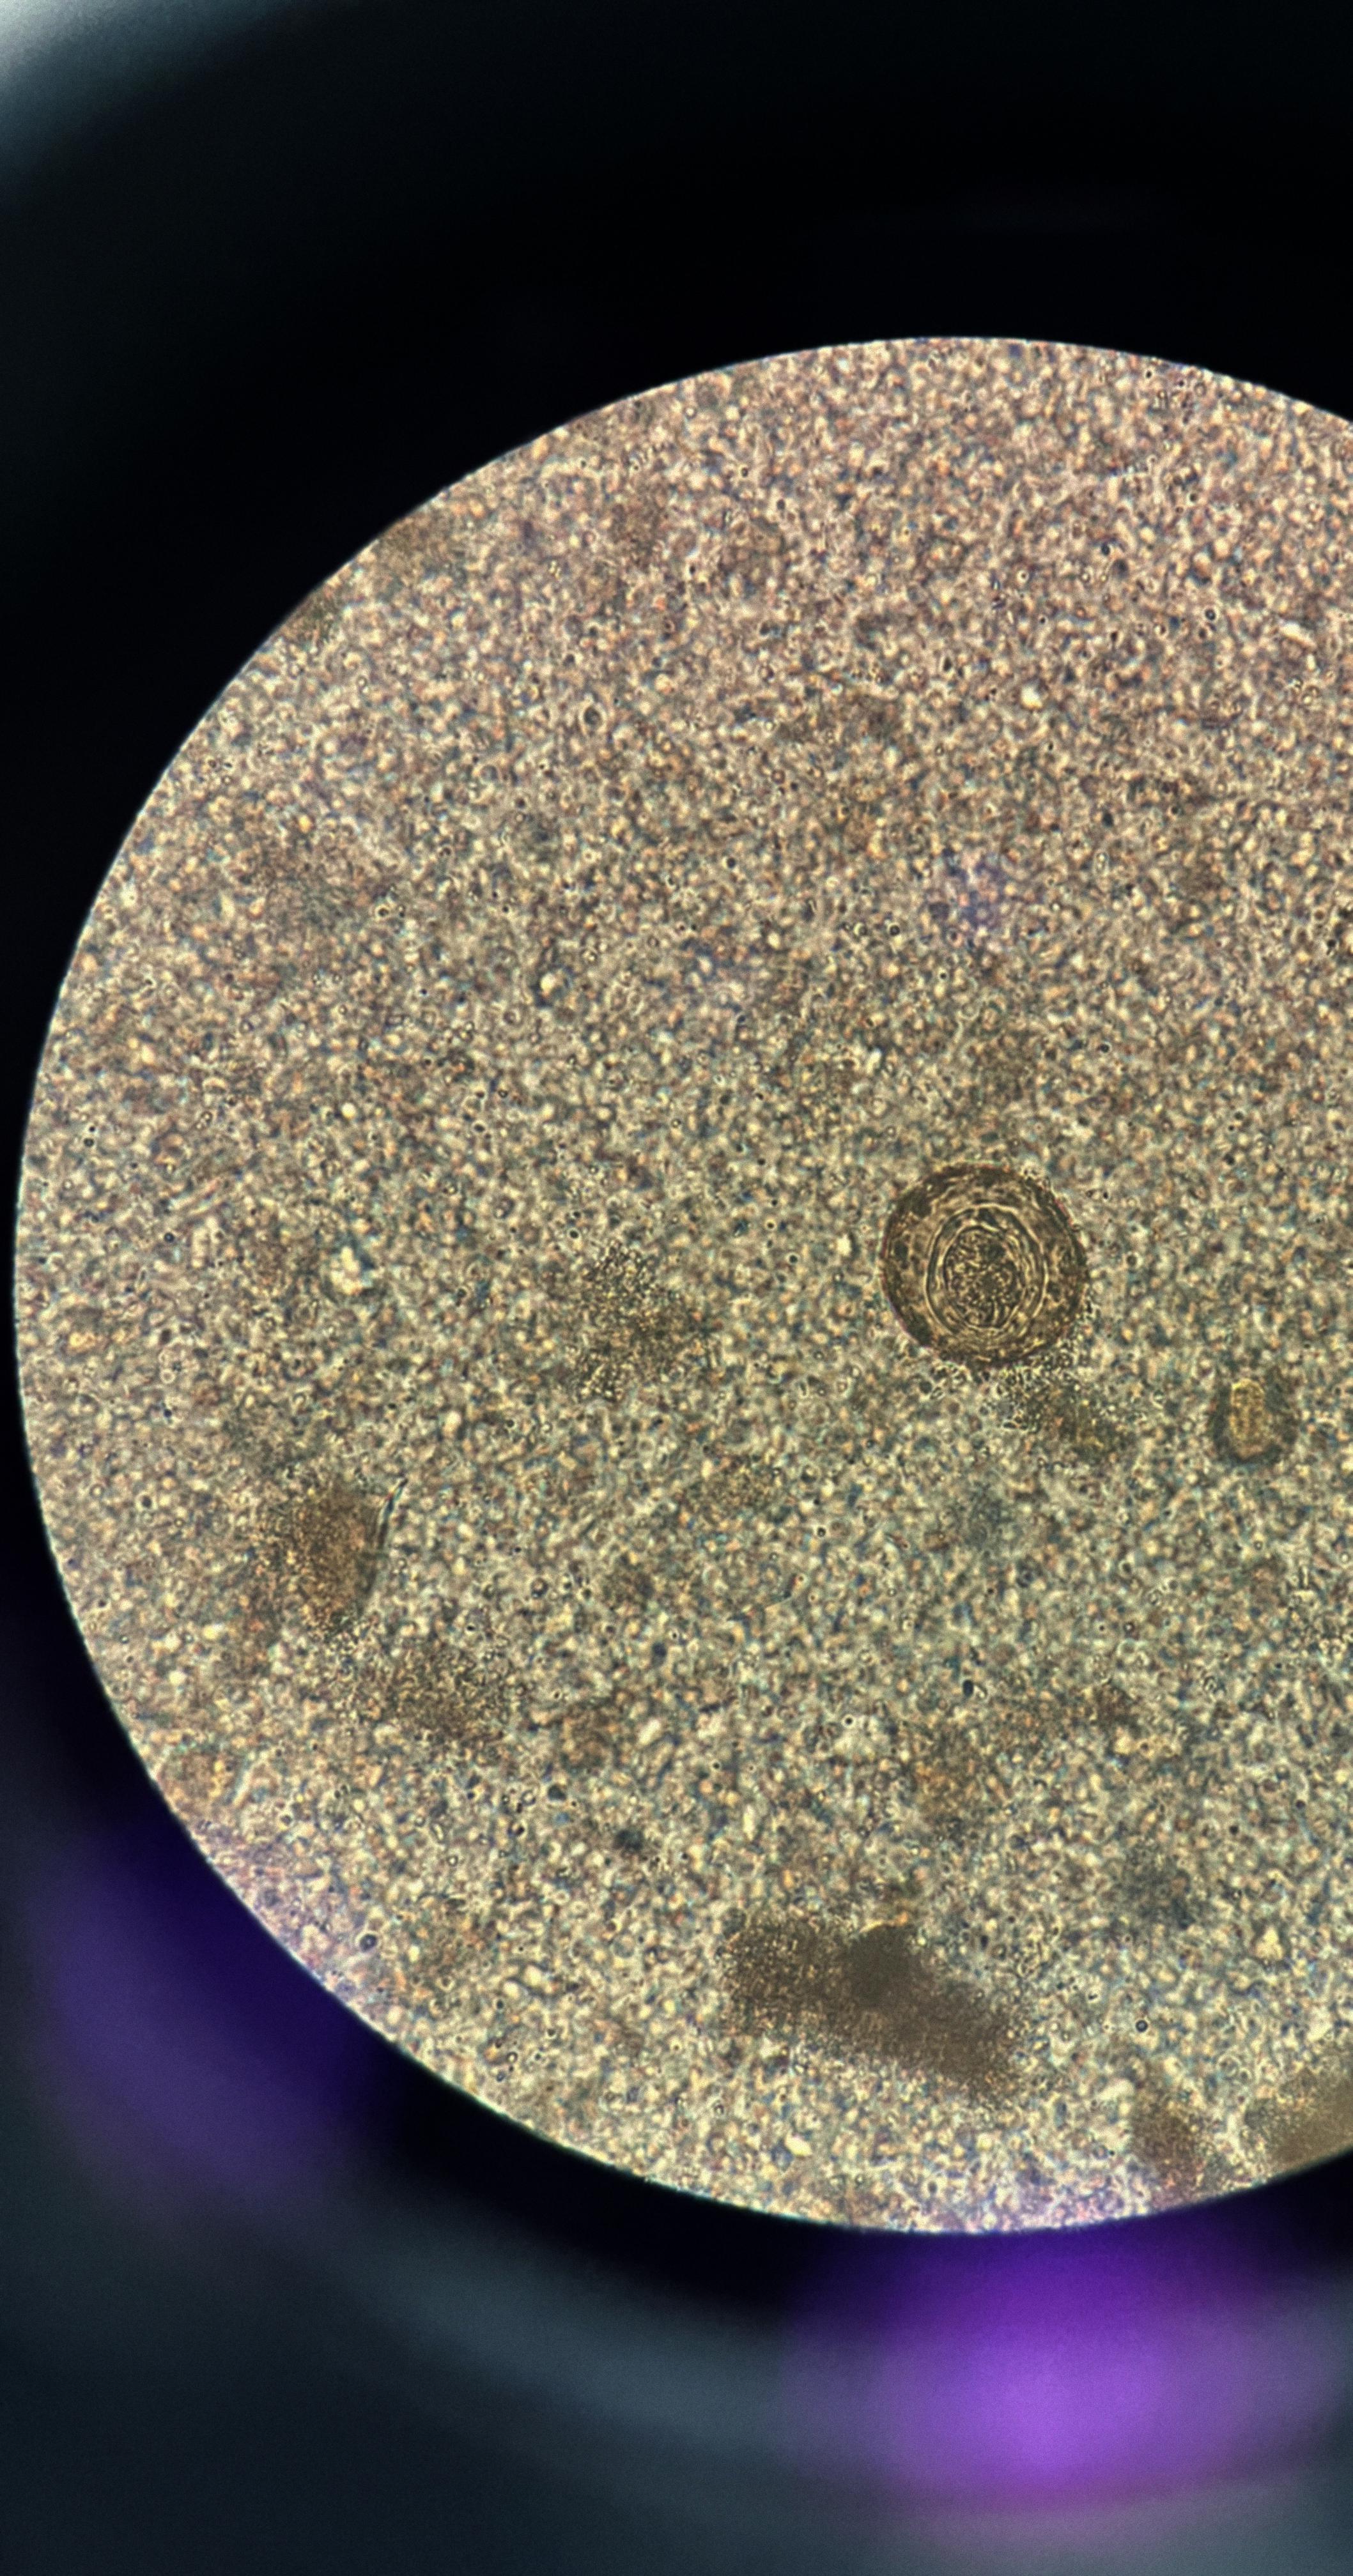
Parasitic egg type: Hymenolepis diminuta